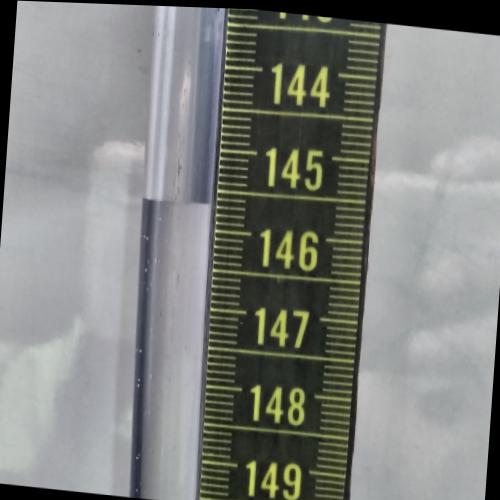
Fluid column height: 145.7 cm